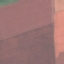
Land use / land cover class: AnnualCrop